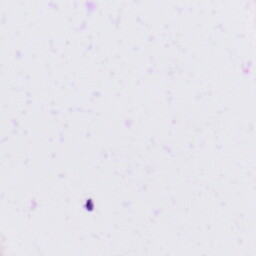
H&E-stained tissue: Tonsil